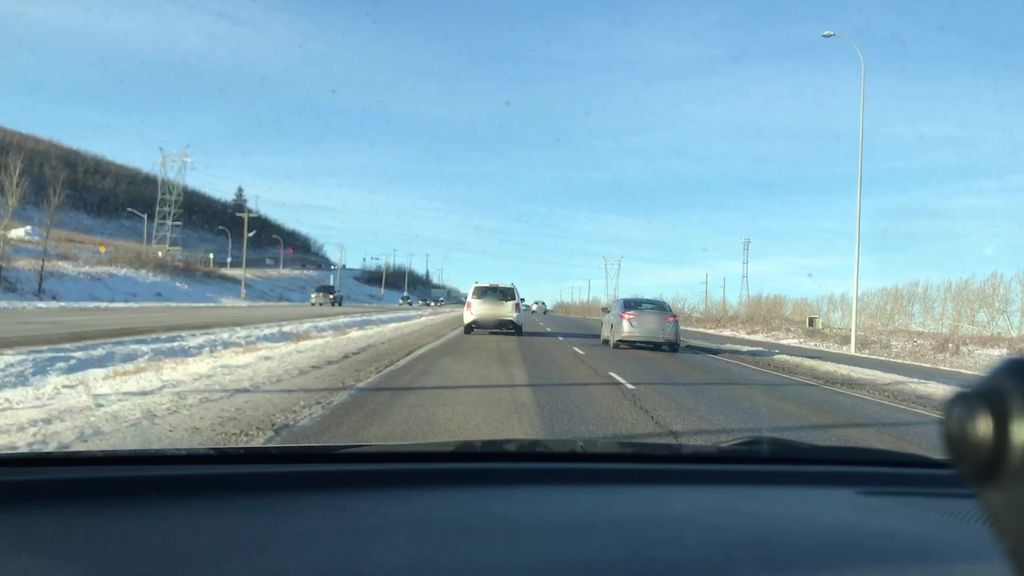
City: calgary